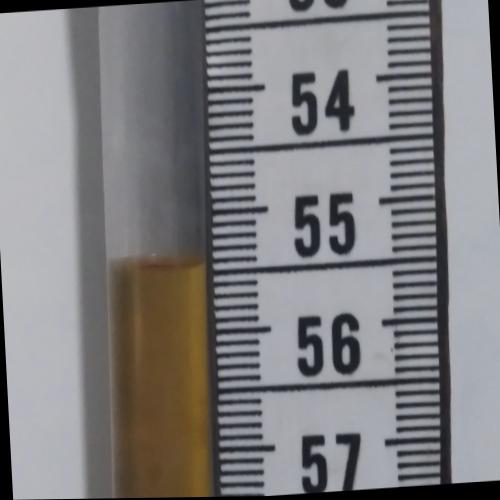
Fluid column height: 55.4 cm